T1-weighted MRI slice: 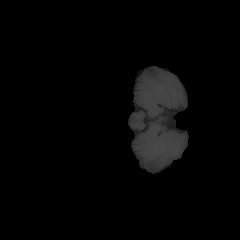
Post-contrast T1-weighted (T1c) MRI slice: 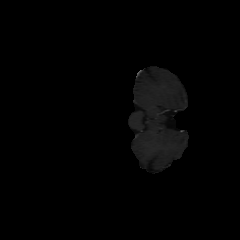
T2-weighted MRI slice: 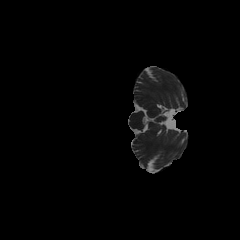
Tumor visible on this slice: no